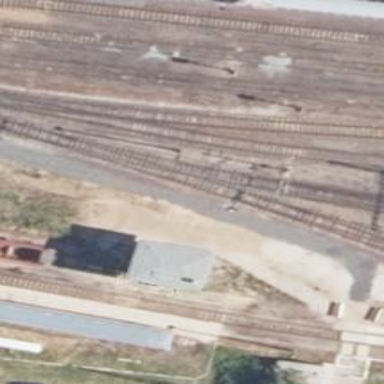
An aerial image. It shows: Railway yard in service.